Question: For layout reasons, I have to separate the "submit button" of a form from it. So I made the form fields in form1 and the submit button in form2, How can I make the submit button of form2 post the data in form1?

the publish button is form2, how can I make it send the data of the form1 ( the fields under ) using only HTML.
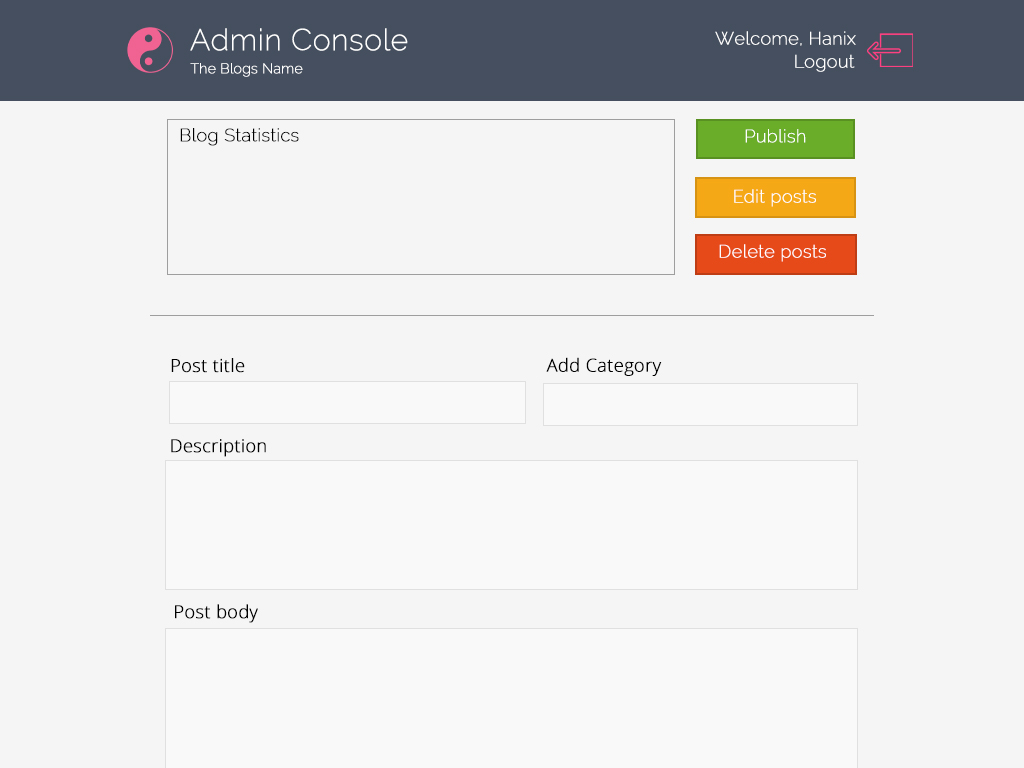
Answer: Use <URL>.
'''
<input type="submit" form="id_of_the_form_it_should_submit">
'''
(NB: <URL>